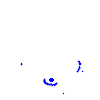
Particle: electron